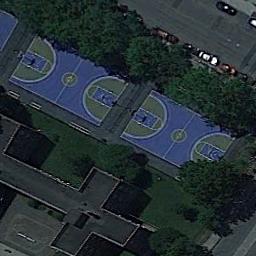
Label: basketball_court